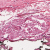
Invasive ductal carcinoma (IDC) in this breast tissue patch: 0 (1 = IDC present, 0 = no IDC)